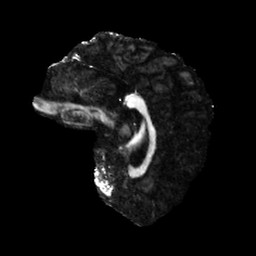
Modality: FA
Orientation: sagittal
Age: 30
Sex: female
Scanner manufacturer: siemens
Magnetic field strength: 6.98 T
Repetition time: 7.776 s
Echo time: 0.076 s